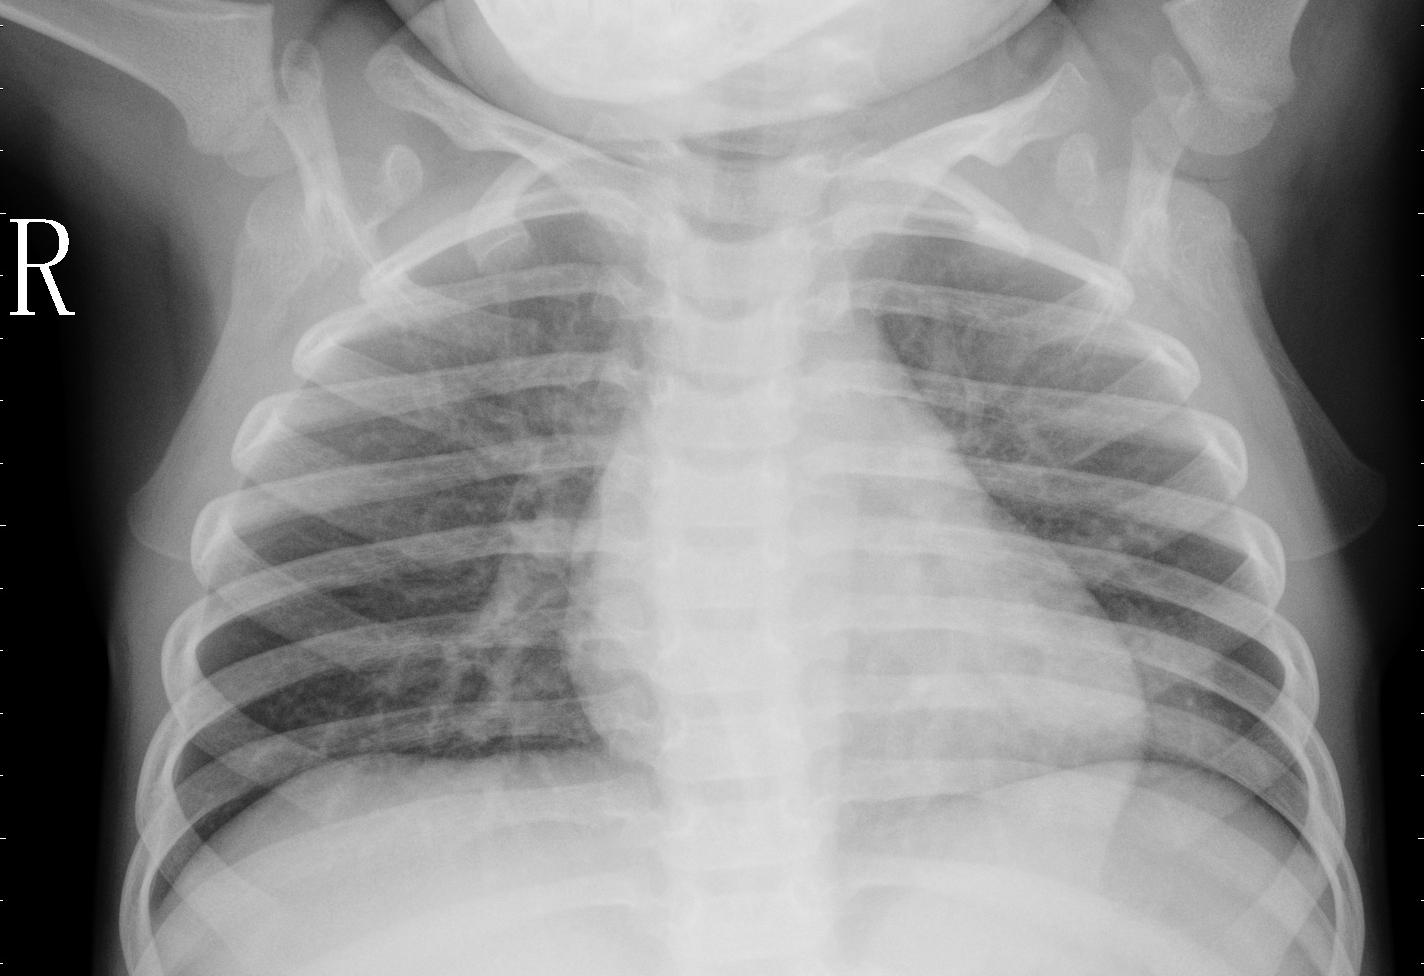
Diagnosis: PNEUMONIA